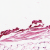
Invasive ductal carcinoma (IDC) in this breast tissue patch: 0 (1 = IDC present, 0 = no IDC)